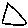
Label: triangle